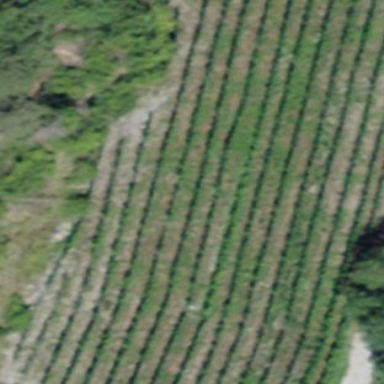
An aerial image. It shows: Vineyard where grapes are grown.